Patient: sex F, age 35
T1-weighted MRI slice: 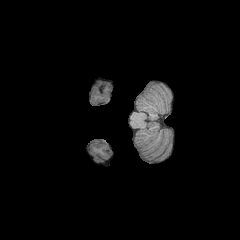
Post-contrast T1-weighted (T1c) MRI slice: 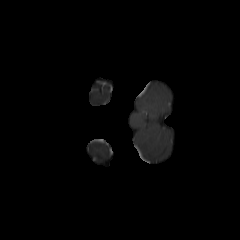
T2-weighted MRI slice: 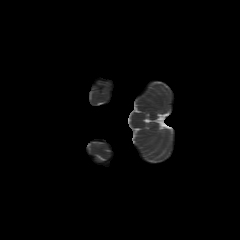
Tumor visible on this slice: no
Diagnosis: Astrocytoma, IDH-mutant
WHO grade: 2